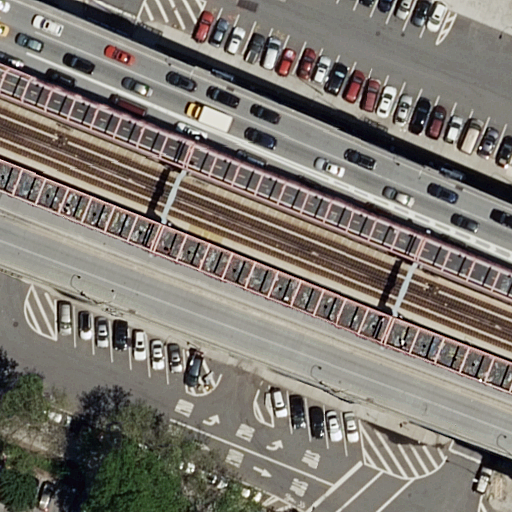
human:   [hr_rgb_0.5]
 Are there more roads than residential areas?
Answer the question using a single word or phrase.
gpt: yes

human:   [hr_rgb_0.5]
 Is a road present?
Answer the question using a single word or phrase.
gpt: yes

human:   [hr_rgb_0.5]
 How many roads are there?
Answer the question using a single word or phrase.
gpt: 15

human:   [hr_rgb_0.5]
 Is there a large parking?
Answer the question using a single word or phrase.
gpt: no

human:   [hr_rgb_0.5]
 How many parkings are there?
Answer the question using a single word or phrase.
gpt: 1

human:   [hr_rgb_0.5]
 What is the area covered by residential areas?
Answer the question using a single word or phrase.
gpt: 32m2

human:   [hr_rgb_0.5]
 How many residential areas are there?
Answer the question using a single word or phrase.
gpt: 1

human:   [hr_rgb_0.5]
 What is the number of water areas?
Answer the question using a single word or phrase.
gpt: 0

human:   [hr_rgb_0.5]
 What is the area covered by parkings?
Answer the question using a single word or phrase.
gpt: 14m2

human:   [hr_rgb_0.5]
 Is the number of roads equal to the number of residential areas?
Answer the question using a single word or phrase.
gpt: no

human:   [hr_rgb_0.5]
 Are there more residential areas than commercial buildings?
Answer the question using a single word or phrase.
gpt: yes

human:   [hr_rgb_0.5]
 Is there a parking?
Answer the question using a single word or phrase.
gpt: yes

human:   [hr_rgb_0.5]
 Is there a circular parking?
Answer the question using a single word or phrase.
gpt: no

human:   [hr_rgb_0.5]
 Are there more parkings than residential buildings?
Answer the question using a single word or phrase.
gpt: yes

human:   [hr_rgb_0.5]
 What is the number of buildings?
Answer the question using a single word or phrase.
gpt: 0

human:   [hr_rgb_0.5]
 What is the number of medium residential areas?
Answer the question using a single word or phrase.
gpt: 0

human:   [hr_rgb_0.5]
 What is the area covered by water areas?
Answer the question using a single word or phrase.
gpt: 0m2

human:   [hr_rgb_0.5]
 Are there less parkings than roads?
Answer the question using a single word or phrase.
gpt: yes

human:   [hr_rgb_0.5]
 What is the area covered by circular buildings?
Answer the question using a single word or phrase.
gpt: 0m2

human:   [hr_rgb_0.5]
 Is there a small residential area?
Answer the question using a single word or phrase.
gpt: yes

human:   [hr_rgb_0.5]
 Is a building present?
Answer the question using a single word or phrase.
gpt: no

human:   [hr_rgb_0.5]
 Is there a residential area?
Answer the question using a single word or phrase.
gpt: yes

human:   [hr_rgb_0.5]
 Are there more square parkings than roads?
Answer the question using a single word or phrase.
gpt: no

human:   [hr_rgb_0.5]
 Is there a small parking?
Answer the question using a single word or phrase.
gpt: yes

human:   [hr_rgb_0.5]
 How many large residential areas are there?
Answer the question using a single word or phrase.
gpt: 0

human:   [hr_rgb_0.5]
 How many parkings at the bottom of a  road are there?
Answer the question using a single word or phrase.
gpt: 1

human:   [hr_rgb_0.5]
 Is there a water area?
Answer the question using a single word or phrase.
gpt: no

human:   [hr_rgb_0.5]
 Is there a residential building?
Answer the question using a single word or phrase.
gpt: no

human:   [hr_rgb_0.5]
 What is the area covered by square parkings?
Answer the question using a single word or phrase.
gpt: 0m2

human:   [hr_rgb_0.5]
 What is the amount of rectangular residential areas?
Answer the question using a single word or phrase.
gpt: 1

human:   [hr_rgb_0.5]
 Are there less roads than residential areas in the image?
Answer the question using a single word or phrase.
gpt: no

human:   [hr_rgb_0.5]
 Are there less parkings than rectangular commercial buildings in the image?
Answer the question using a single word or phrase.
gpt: no

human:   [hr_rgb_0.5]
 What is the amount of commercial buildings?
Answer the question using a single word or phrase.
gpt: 0

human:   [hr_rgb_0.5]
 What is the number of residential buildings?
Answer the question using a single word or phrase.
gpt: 0

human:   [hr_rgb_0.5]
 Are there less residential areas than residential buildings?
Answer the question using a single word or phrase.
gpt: no

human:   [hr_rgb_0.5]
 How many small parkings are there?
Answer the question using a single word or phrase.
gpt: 1

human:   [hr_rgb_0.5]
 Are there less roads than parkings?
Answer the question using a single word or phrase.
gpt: no

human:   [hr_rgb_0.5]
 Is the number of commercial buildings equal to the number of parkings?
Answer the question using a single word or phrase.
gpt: no

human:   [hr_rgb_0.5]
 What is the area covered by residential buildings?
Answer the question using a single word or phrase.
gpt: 0m2

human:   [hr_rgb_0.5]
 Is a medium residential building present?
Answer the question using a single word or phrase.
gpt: no

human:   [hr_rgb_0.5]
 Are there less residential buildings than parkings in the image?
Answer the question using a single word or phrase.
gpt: yes

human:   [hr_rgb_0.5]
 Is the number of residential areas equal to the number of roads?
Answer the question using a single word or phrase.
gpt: no

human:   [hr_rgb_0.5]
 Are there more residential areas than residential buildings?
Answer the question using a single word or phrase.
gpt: yes

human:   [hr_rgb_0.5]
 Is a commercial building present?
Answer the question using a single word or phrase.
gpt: no

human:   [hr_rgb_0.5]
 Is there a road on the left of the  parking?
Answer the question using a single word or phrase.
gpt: yes

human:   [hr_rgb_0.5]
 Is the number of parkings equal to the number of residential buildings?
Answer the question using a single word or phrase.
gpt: no

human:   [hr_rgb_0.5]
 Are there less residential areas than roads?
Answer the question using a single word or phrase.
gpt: yes

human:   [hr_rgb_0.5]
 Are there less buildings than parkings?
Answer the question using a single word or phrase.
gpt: yes

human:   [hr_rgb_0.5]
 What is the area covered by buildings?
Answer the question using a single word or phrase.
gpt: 0m2

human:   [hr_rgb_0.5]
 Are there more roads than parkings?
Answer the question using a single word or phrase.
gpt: yes

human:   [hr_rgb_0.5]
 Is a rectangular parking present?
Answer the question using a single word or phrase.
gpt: yes

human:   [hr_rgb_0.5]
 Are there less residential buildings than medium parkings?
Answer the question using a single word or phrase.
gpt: no

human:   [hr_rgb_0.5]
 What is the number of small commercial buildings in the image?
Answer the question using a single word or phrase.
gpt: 0

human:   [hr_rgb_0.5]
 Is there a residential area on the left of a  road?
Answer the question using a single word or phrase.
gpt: no

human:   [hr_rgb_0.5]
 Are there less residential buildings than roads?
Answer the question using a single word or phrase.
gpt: yes

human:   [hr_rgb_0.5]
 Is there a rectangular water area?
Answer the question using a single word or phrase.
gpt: no

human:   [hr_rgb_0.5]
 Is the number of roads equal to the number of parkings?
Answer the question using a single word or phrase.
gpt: no

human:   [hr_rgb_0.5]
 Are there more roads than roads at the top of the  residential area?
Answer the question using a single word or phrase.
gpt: yes

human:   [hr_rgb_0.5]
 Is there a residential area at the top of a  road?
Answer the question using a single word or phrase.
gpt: yes

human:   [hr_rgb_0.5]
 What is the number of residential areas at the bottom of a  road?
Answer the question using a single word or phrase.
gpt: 0

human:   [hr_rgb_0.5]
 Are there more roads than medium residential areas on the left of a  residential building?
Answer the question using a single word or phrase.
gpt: yes

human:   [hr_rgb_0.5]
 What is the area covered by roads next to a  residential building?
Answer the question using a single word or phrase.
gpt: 0m2

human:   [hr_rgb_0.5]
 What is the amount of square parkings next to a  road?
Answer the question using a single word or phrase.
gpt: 0

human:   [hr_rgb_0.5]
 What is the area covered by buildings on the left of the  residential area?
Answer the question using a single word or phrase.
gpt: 0m2